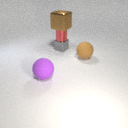
large brown rubber sphere behind large purple rubber sphere